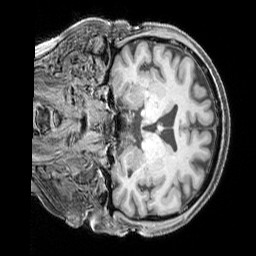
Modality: T1w
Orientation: coronal
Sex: female
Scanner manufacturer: siemens
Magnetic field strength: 3 T
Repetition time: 2.3 s
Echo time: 0.00226 s